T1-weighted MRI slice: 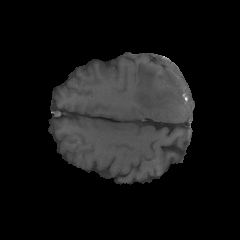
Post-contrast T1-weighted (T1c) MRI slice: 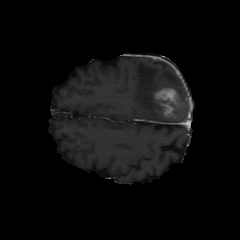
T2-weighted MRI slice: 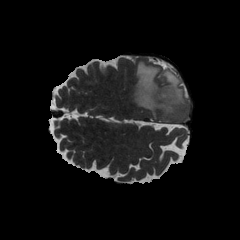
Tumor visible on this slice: yes